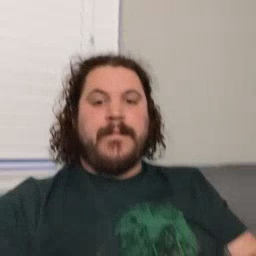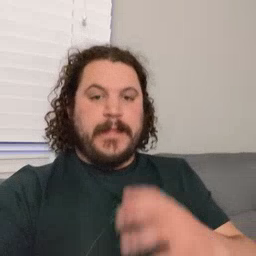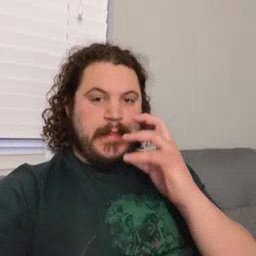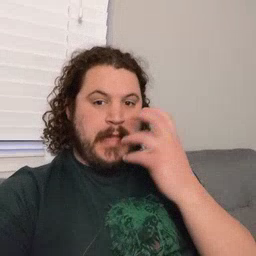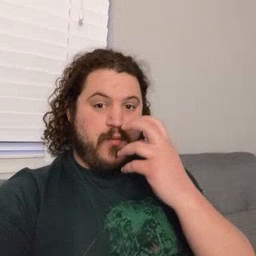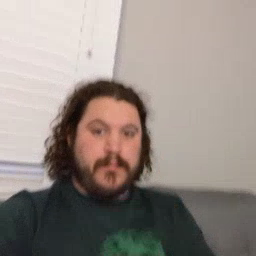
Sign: clown